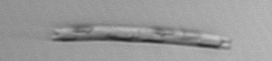
Label: Eucampia_morphytype1